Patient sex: M
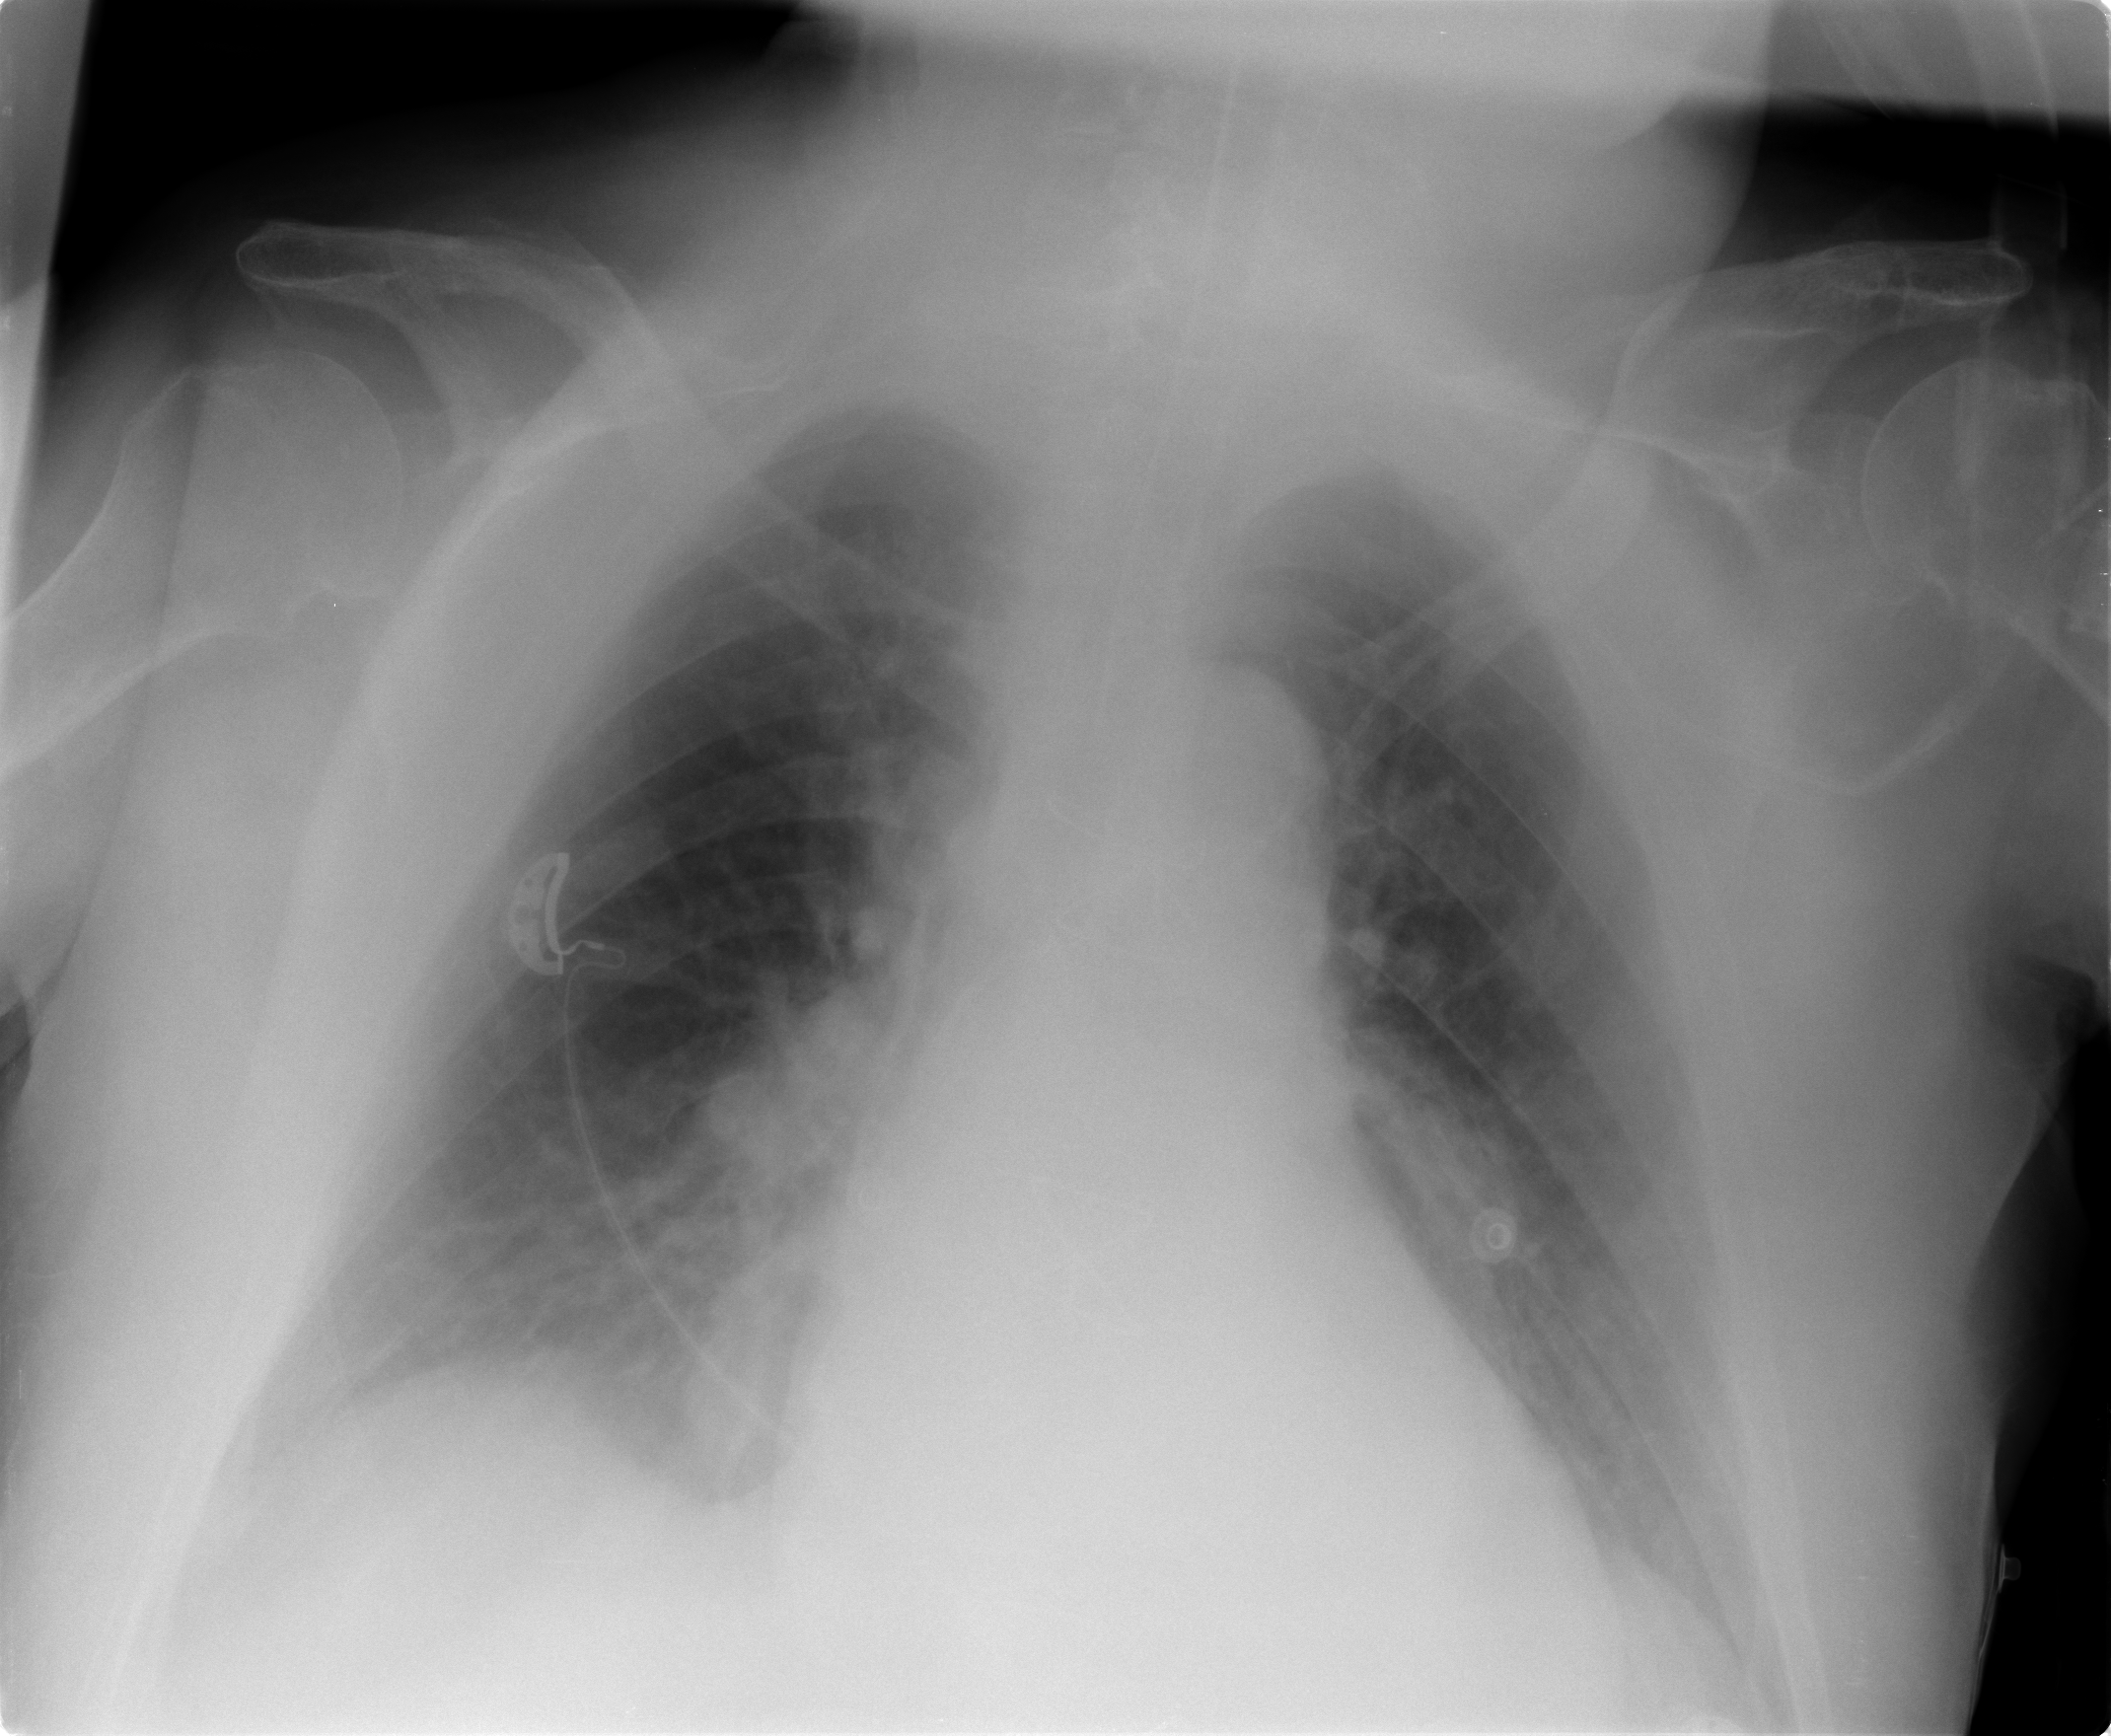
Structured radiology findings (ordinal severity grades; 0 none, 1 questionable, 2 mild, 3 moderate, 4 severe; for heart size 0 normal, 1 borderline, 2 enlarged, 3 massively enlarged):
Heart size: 0
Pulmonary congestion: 2
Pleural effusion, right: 2
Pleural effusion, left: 0
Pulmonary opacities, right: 0
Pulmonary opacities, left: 0
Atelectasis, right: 2
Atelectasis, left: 0